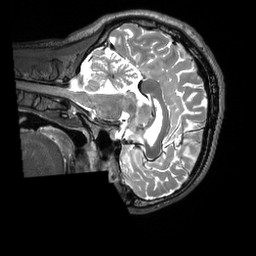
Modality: T2w
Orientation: sagittal
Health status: ill
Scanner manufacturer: siemens
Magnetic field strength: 3 T
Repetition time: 3.2 s
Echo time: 0.411 s